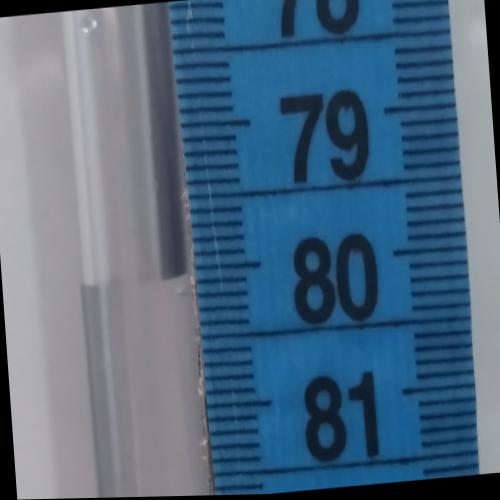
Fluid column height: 80.1 cm